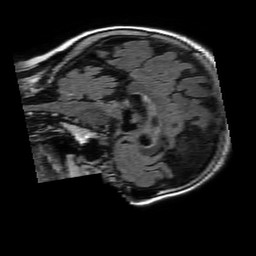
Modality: FLAIR
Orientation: sagittal
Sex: female
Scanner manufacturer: philips
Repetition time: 11 s
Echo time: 0.125 s